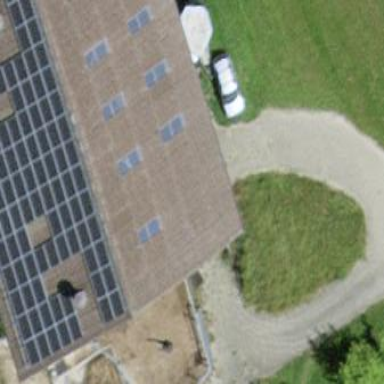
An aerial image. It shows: Barn with gabled roof.